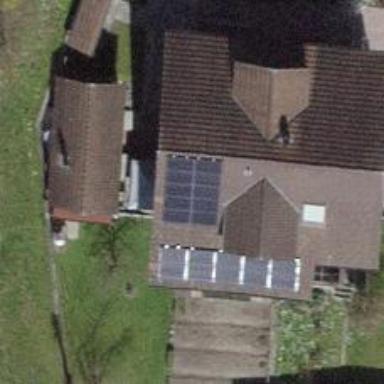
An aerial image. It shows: Solar power generator with photovoltaic panels.